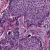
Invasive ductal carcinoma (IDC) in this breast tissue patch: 0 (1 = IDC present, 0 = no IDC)